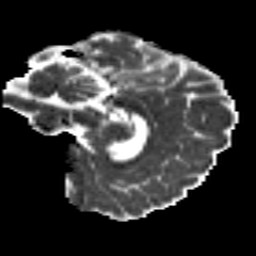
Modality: MD
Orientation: sagittal
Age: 27
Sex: female
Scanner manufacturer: siemens
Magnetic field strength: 3 T
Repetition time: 8.8 s
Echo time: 0.085 s